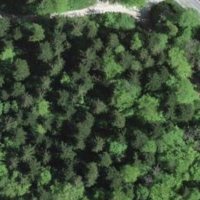
EUNIS habitat code: 44
Species observed at this site:
Cardamine heptaphylla